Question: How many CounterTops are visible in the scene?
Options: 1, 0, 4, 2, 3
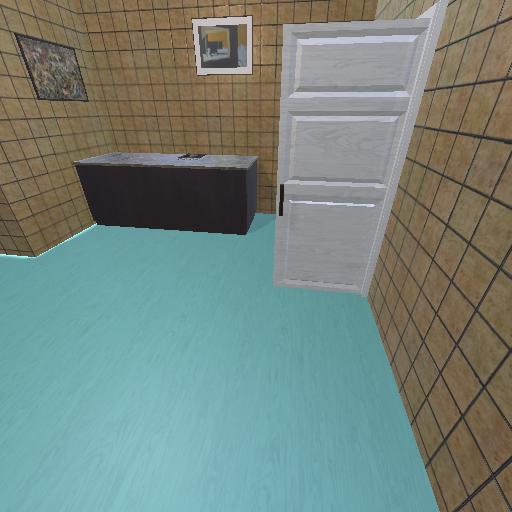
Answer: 1